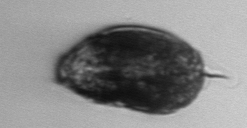
Label: Prorocentrum_micans